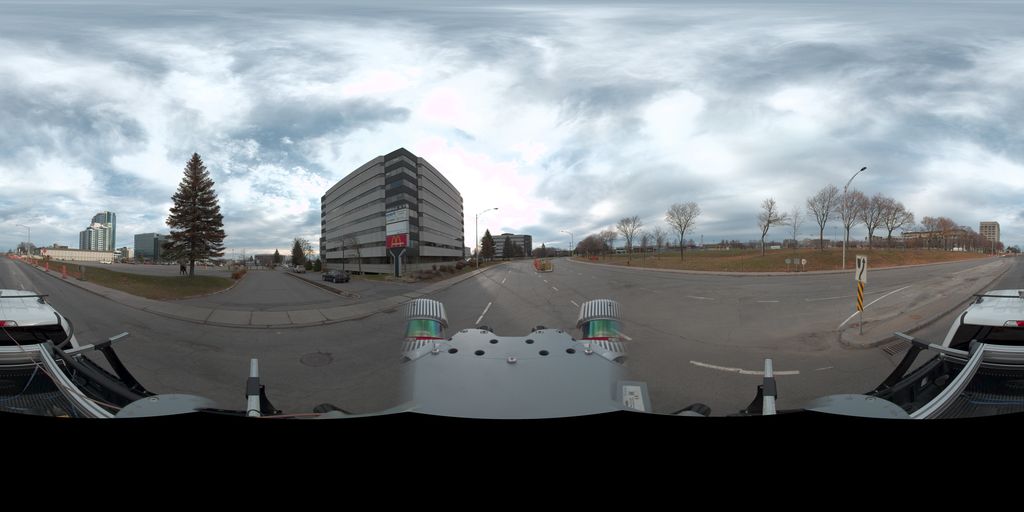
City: quebec_city